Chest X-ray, PA view. Patient: 56 years old, sex M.
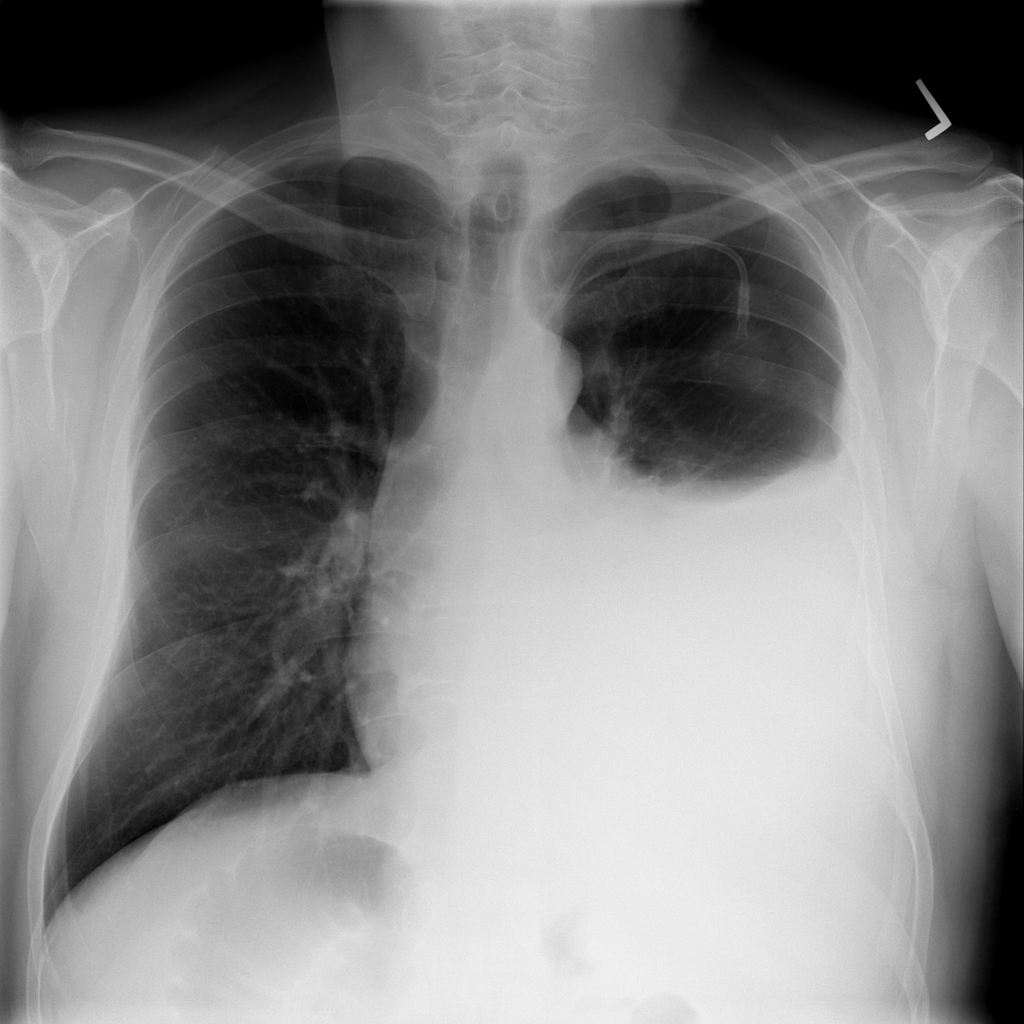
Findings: Effusion